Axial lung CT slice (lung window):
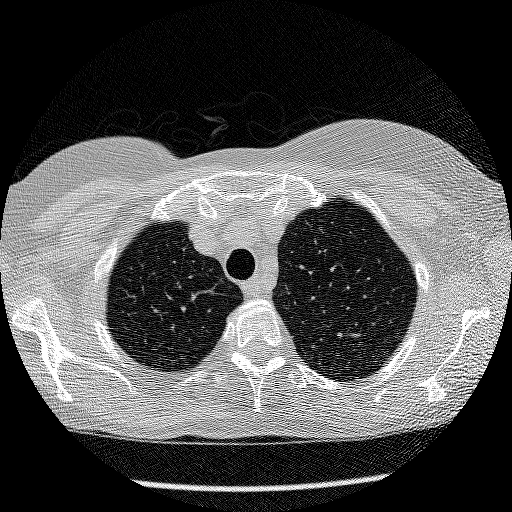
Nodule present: no